Question: The context for this question comes from an idea I got from <URL>.
The author contends that while people can and often do have various components to their name (middle initial, first name, etc), it is pointless and frustrating to anticipate how to store them all, unless you have a clear search requirement to do so. Instead, he says to make one attribute mandatory, the Surname, and store everything else in the "RestOfName".
Whether you like the idea or not, the question I have here is about the PK NameFunction in the model below (the image quality is poor, I know). I am guessing, since it isn't discussed, that it is a way to format and parse the RestOfName.
Have you ever stored a function, literally? I can see how it makes sense in the object model, but I can't picture it a data.
How would you store a function as data?
Cheers,
Berryl
p.s. extra credit if you can figure out what that last attribute is. I would say Salutation although that seems to be contrary to the author's point

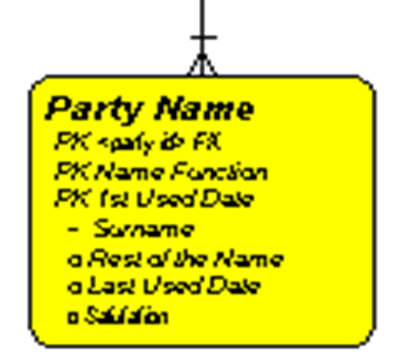
Answer: Some languages can evaluate code at runtime; therefore, you could store the code to pass to an eval function.
This dynamic implementation could be quite risky exposing security, integrity, and functional danger.